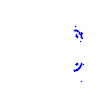
Particle: kaon